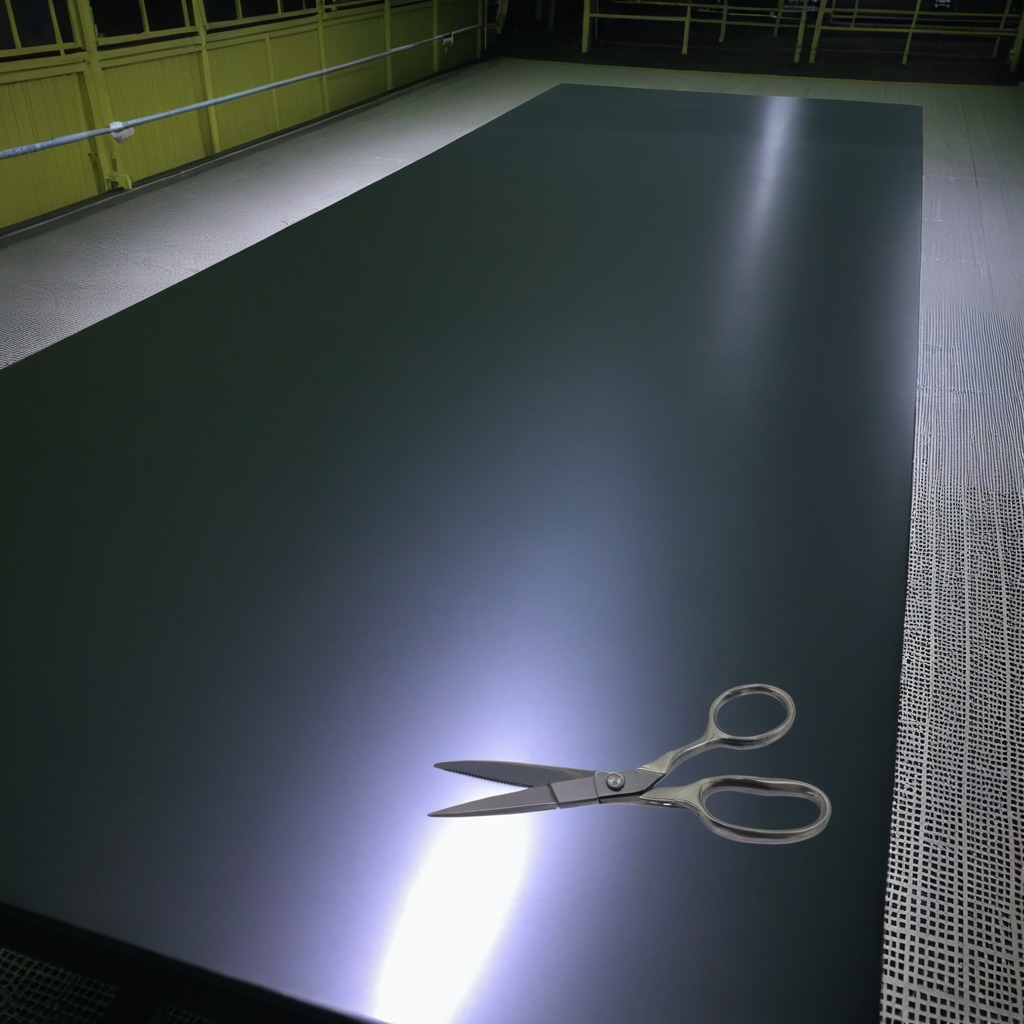
A scissor lies on a clean empty table in a railway signal maintenance room lit by harsh overhead fluorescents photorealistic surface textures crisp shadows high dynamic range